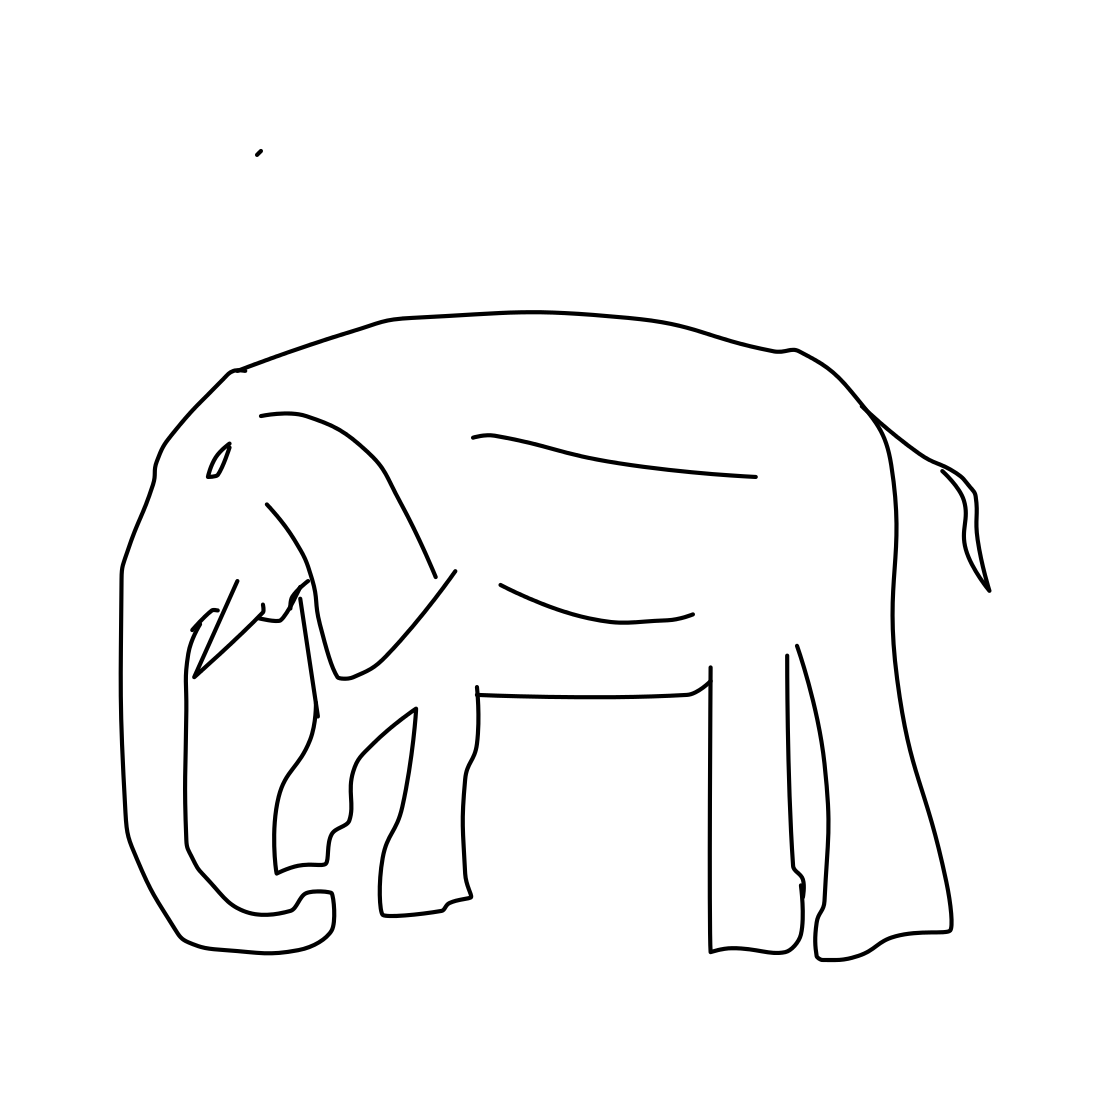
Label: elephant